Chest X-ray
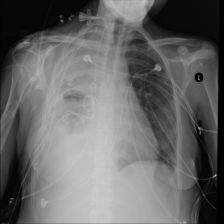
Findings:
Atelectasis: negative
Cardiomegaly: negative
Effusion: negative
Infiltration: negative
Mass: negative
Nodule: negative
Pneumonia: negative
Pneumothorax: negative
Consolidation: negative
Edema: negative
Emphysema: negative
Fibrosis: negative
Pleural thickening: negative
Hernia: negative